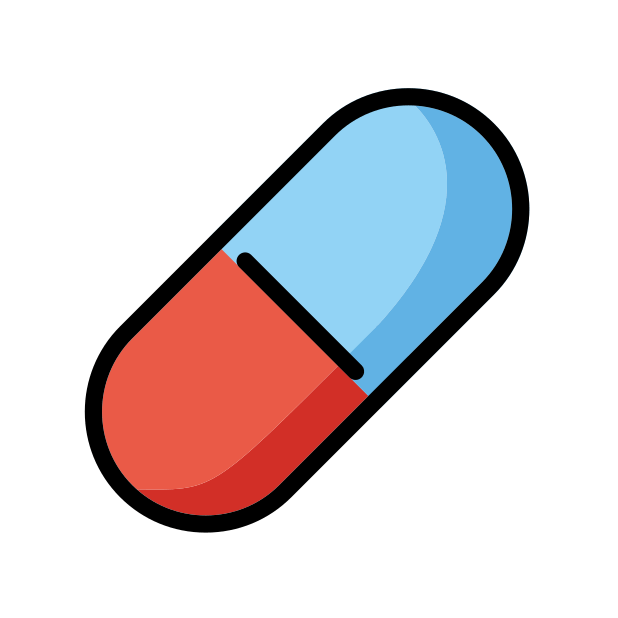
Emoji: 💊
Name: pill
Unicode: 0x1f48a